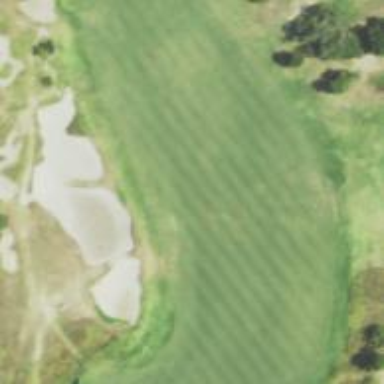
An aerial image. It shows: Golf hole.